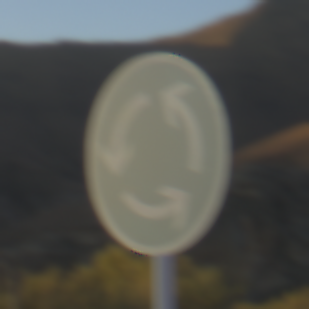
Verkehrszeichen: Kreisverkehr
Umgebung: Outdoor, Nature
Tageszeit: SunriseSunset
Wetter: Clear
Licht: Natural
Jahreszeit: NotSpecified
Kontrast: HighContrast